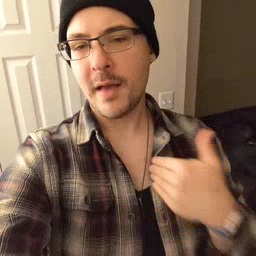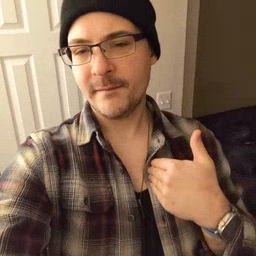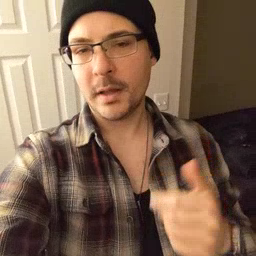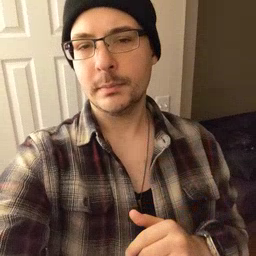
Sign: have